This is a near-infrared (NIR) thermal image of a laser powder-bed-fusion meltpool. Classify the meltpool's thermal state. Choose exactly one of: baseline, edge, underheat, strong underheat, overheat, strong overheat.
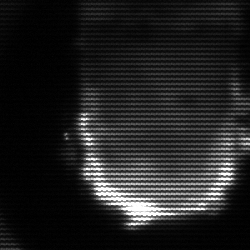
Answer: baseline